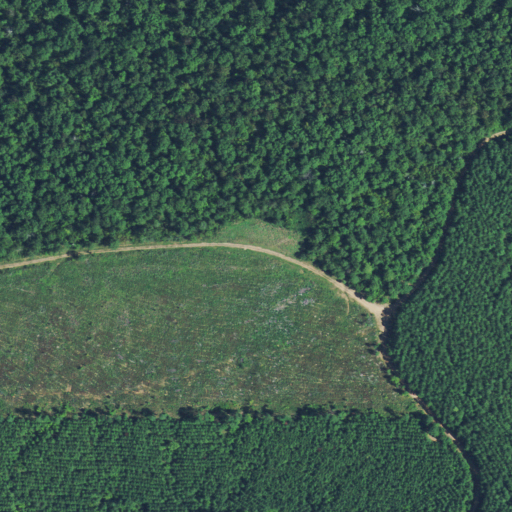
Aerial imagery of mountain in Oklahoma named Little River Mountain containing deciduous forest, grassland, evergreen forest, open development, shrub, low intensity development, and mixed forest